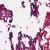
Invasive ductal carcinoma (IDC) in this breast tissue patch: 0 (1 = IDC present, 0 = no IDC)